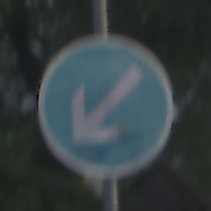
Verkehrszeichen: VorgeschriebeneVorbeifahrtLinks
Umgebung: Outdoor, Urban
Tageszeit: SunriseSunset
Wetter: PartlyCloudy
Licht: Natural
Jahreszeit: NotSpecified
Kontrast: LowContrast